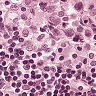
Metastatic tissue present: yes